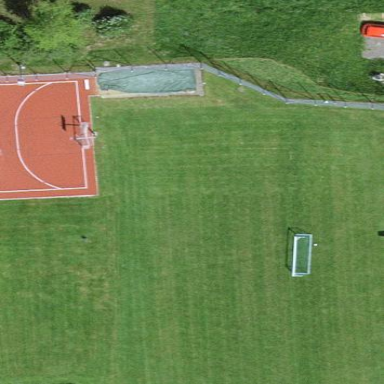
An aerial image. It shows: Soccer pitch designated for leisure and sports activities.